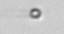
Label: nanoplankton_mix